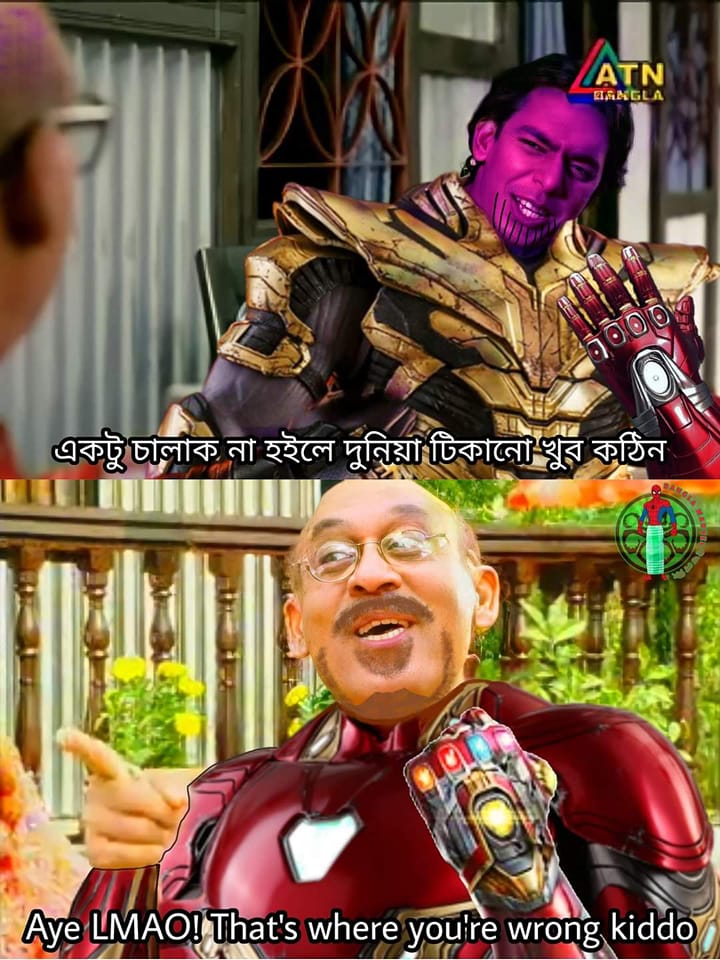
Caption:  একটু চালাক না হইলে দুনিয়া টিকানো খুব কঠিন   Aye LMAO! That's where you're wrong kiddo
Label: non-hate